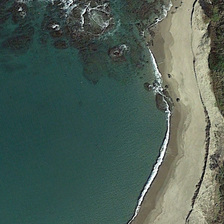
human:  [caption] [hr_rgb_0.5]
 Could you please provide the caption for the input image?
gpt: yellow beach and black rocks are between green trees and blue ocean .

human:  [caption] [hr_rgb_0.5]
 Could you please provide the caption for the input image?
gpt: yellow beach and black rocks are between green trees and blue ocean .

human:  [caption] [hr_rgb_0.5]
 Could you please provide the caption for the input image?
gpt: yellow beach and black rocks are between green trees and blue ocean .

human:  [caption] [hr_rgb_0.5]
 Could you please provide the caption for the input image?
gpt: yellow beach and black rocks are between green trees and blue ocean .

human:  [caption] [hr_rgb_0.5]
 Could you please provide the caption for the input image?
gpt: yellow beach and black rocks are between green trees and blue ocean .